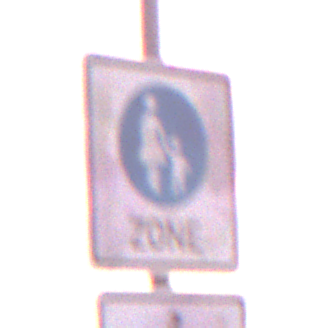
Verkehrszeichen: BeginnFussgaengerzone
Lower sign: EinspurigeFahrzeugeFrei3
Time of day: SunriseSunset
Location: Outdoor (Urban)
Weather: PartlyCloudy
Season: NotSpecified
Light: Natural